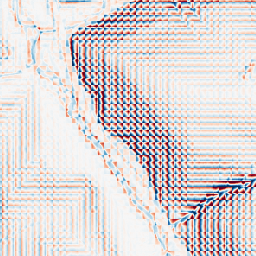
Category: wavelet
Decomposition family: wavelet_biorthogonal
Decomposition parameters: wavelet: bior1.3
level: 3
Upsampling method: bilinear
Upsampling parameters: scale: 4
Upsampling scale: 4